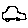
Label: car